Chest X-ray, PA view. Patient: 24 years old, sex M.
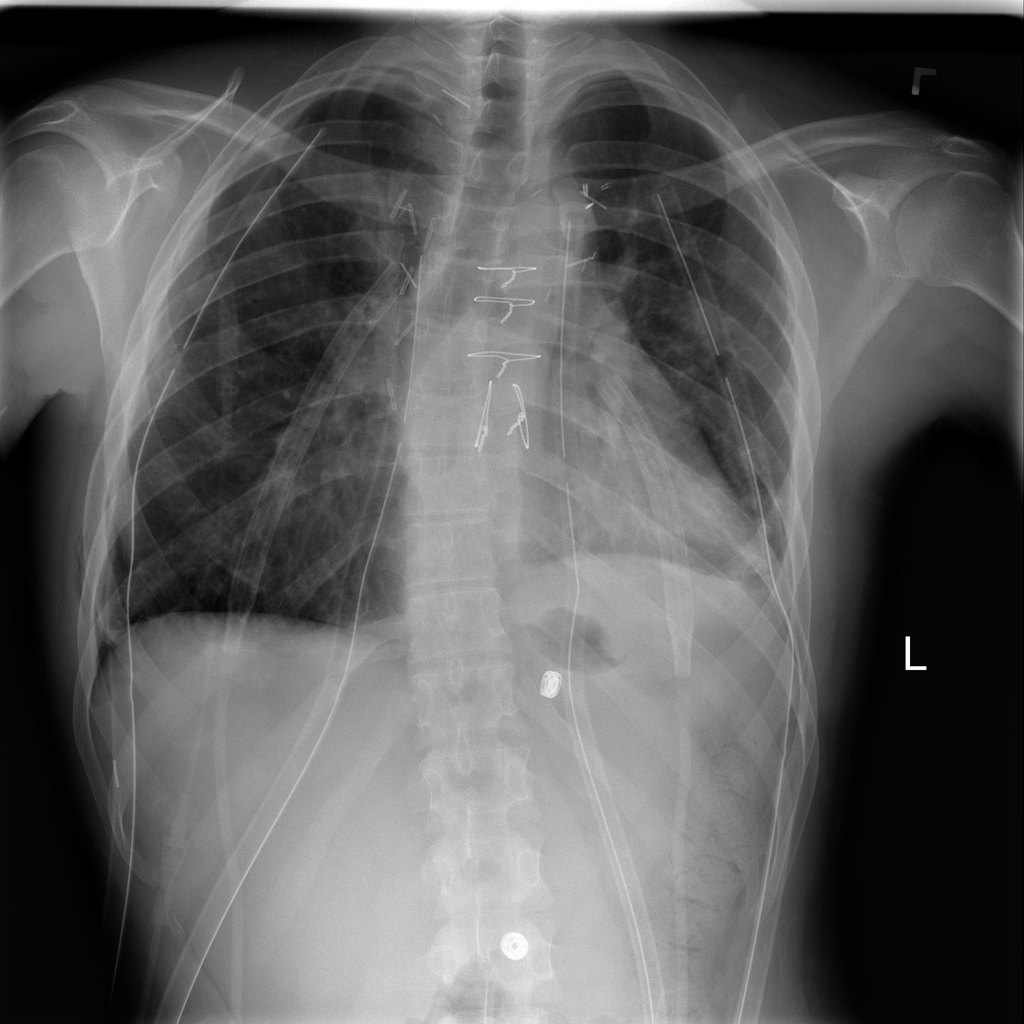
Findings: Pneumothorax